Field crop: tomato
Growth stage: 2
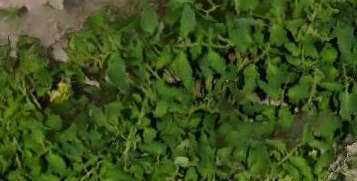
Species: tomato